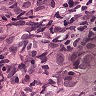
Metastatic tissue present: yes